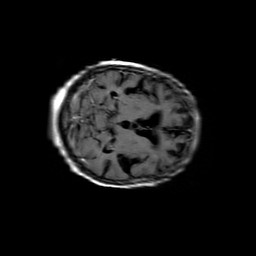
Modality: T1w
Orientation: axial
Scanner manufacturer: ge
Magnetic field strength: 1.5 T
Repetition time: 3.135 s
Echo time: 0.04185 s